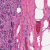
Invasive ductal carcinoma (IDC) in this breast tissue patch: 0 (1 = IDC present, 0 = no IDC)